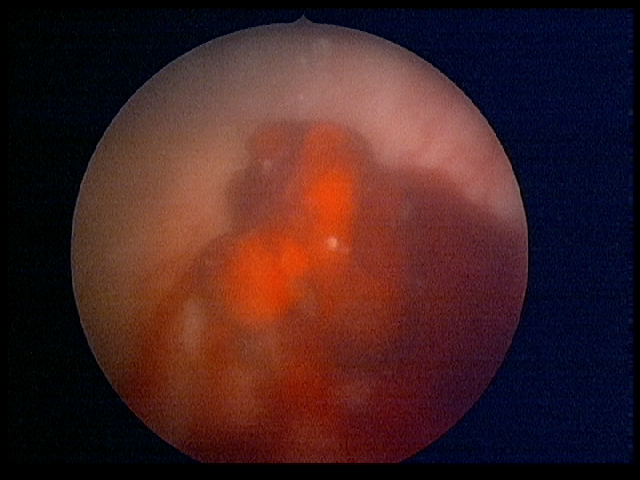
Modality: WLC
Class: Malignant
Subclass: HighGradePapillary
Lesion: L1
Stage: T2
Morphology: Non-papillary
Bladder cancer association: Yes